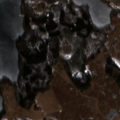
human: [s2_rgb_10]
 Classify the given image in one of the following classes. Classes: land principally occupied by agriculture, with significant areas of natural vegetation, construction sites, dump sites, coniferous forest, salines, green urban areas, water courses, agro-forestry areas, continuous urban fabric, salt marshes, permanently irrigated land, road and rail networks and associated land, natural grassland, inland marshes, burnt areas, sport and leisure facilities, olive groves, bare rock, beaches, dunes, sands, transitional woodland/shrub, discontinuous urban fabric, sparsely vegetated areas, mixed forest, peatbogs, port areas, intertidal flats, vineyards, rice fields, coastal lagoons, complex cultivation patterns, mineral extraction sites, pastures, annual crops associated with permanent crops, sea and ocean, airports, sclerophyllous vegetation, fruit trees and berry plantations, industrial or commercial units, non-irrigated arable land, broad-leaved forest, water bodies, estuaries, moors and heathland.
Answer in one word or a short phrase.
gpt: non-irrigated arable land, pastures, land principally occupied by agriculture, with significant areas of natural vegetation, broad-leaved forest, water bodies